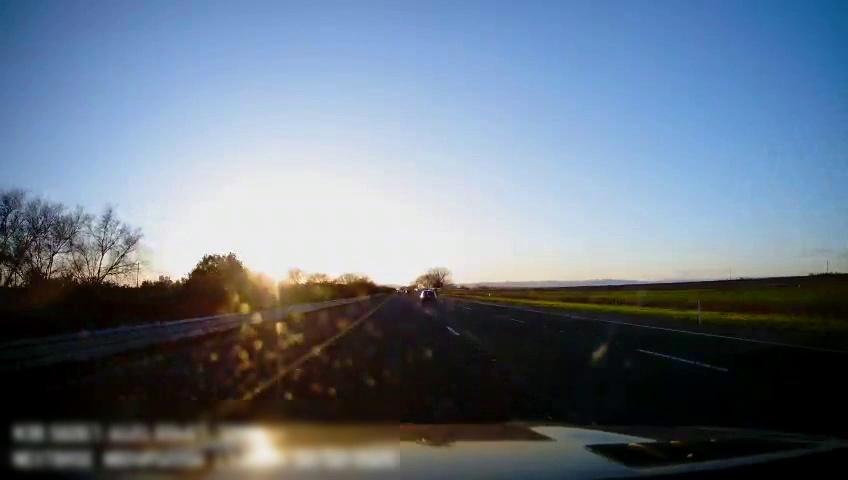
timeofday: Day
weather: Sunny
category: Drivable Space
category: Vehicles | Car
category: Lanes | Alternate Lane
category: Lanes | Current Lane
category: Lanes | Current Lane
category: Lanes | Alternate Lane